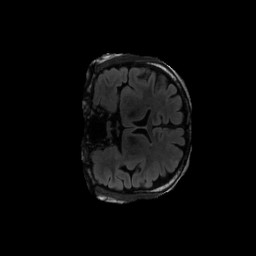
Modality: FLAIR
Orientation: coronal
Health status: ill
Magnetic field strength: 3 T